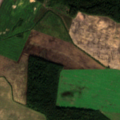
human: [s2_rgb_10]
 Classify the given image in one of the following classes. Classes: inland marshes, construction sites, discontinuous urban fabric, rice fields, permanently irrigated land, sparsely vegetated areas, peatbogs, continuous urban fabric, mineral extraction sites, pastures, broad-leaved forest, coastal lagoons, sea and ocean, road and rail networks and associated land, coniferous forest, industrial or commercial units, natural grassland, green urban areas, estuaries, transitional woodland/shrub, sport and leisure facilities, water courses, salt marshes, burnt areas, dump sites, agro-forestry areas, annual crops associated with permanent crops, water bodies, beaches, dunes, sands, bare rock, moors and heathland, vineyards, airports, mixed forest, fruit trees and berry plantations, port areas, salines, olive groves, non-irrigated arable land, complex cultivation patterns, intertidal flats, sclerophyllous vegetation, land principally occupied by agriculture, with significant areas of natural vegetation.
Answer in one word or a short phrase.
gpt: non-irrigated arable land, broad-leaved forest, mixed forest, transitional woodland/shrub